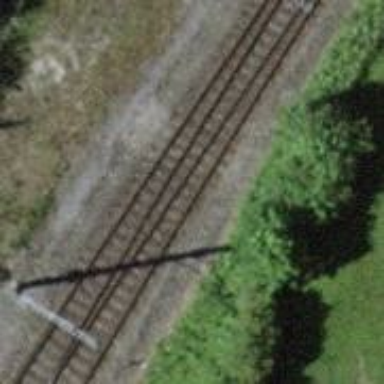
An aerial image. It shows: Single railway track with electrified contact line.